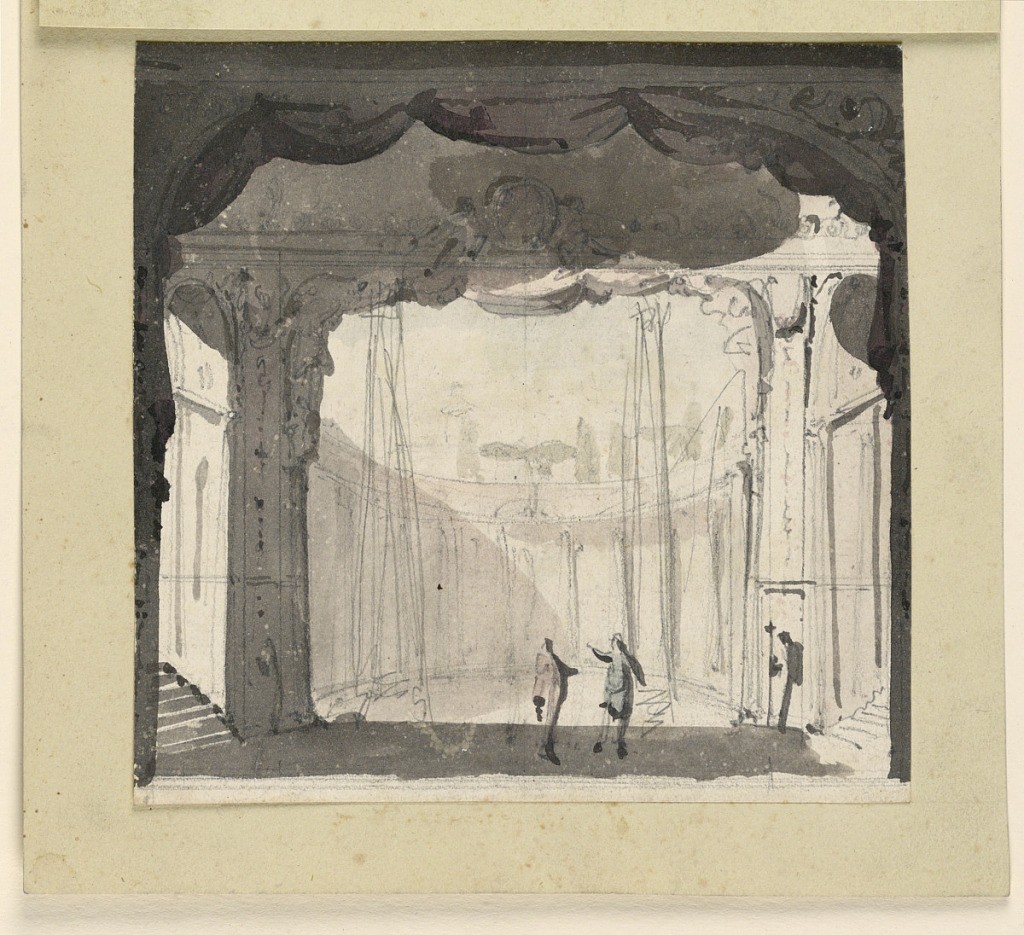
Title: Stage design: Stage, Persons Acting
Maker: Giuseppe Barberi, Italian, 1746–1809
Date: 18th century
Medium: Pen and ink, brush and sepia wash and watercolor on paper
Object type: Drawing
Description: Half circular wall broken by columns (?) circumscribes scene which is framed in the foreground by architectural construction decorated with caryatids. Two actors vaguely sketched.